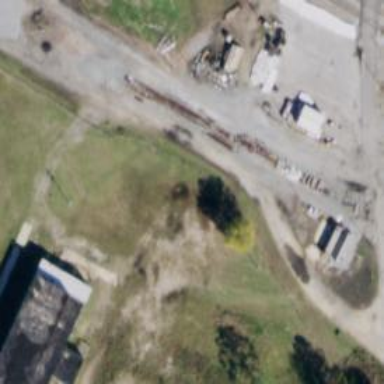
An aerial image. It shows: Yard meant for services.